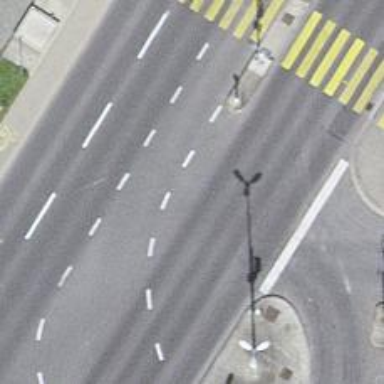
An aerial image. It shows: Primary link road with asphalt surface.